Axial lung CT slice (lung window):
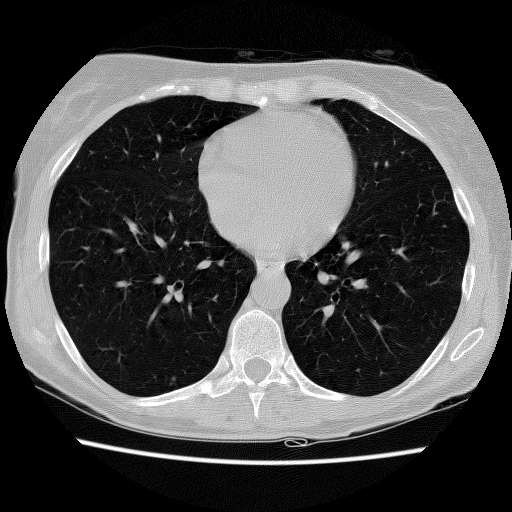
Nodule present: no